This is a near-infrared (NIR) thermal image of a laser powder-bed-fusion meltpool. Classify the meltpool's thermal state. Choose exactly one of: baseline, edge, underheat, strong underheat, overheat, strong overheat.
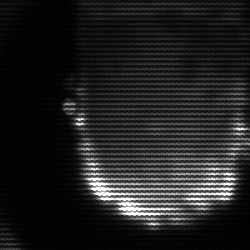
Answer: baseline